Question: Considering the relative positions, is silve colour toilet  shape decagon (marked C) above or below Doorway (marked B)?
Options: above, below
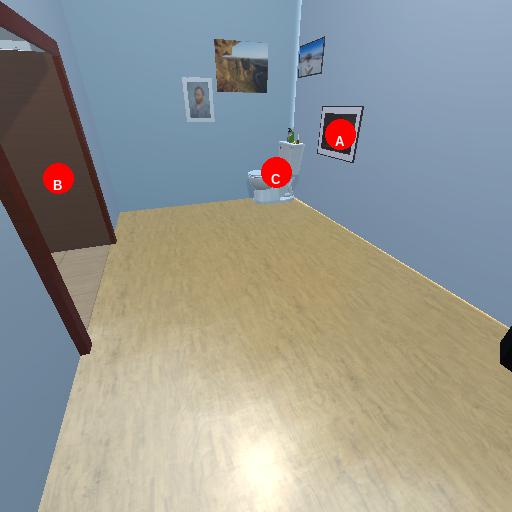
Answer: above